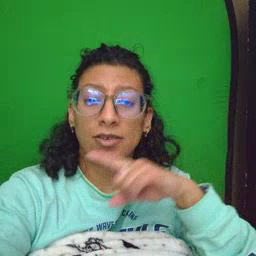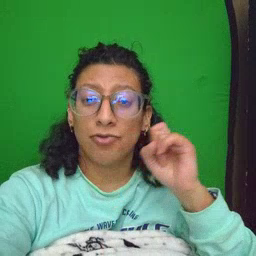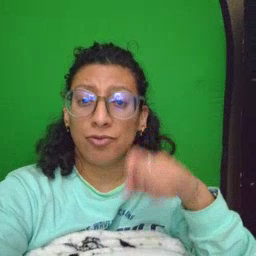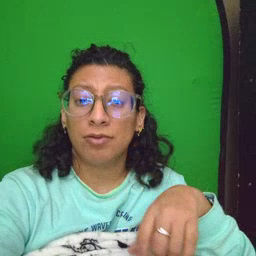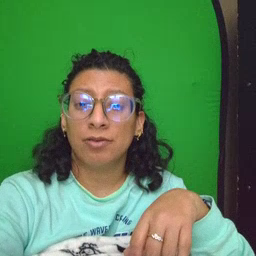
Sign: dryer